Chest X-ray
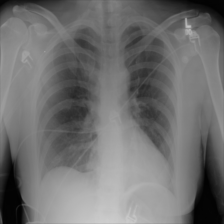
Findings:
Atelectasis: negative
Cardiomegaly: negative
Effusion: negative
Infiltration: negative
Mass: negative
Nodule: negative
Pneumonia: negative
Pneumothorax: negative
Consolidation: negative
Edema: negative
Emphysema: negative
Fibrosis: negative
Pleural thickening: negative
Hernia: negative